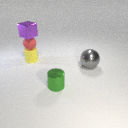
small red rubber sphere above small yellow rubber cylinder